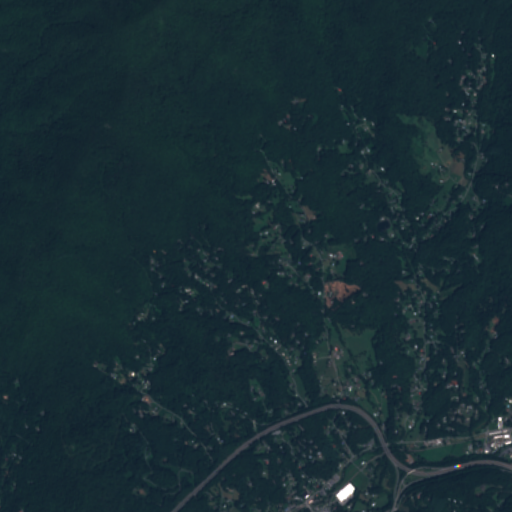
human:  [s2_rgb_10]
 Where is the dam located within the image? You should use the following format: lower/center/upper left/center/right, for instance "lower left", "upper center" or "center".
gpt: The dam is located in the upper right of the image.
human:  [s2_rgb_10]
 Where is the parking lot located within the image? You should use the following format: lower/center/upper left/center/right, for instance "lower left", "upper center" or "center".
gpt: The parking lot is located in the upper right of the image.
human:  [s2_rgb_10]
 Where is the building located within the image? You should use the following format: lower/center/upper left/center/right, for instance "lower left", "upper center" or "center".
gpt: The building is located in the lower left of the image.
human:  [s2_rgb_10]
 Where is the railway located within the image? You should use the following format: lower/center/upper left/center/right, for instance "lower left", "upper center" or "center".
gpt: The railway is located in the lower right of the image.
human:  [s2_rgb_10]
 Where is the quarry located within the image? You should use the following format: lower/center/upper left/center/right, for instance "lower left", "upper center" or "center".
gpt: There is no quarry in the image.